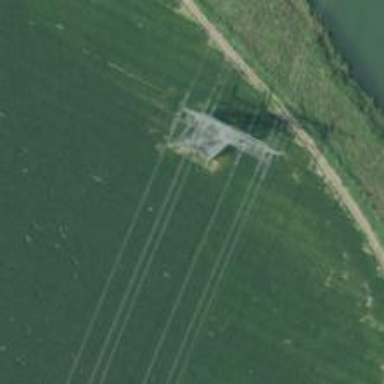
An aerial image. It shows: Power tower.